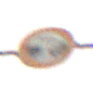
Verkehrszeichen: VerbotUnterschreitenMindestabstand
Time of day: Midday
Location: Outdoor (Nature)
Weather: Overcast
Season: NotSpecified
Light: Natural